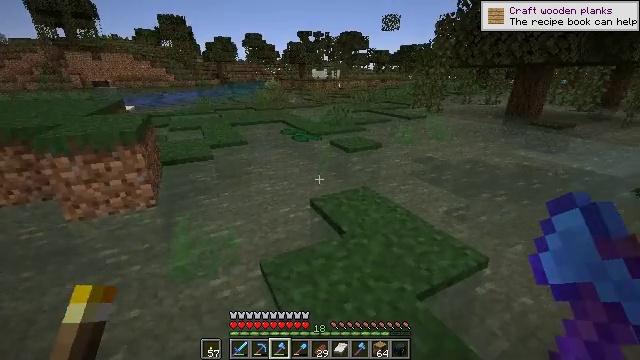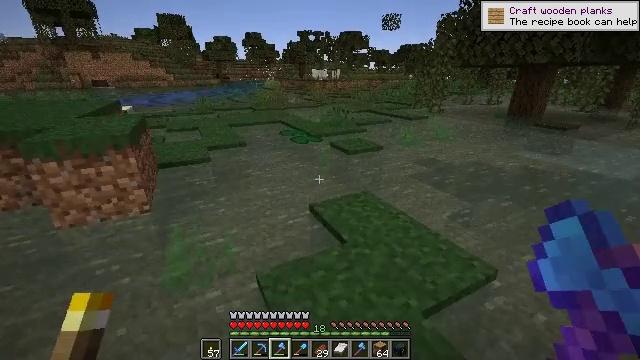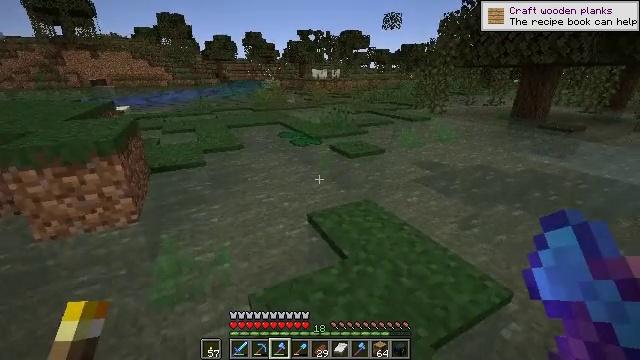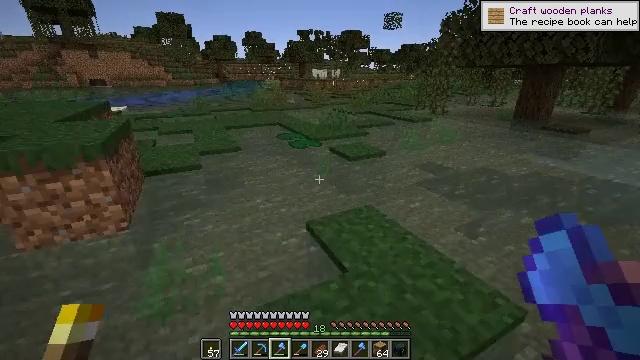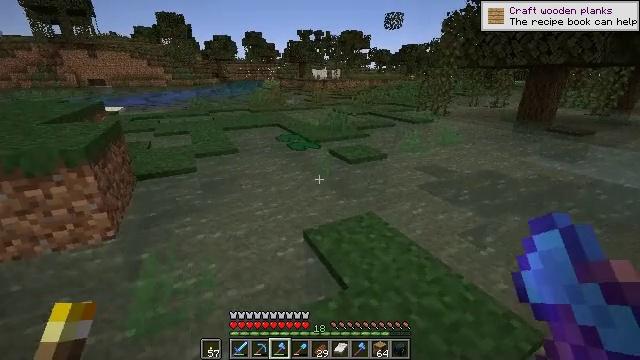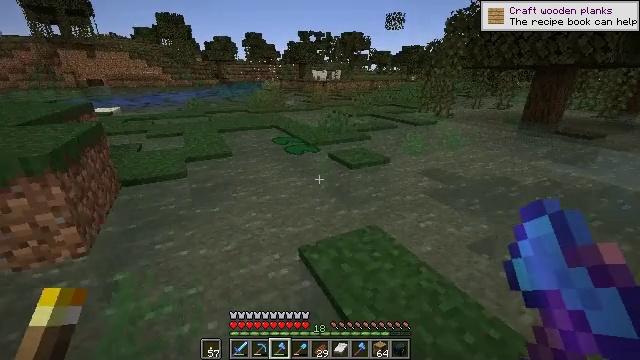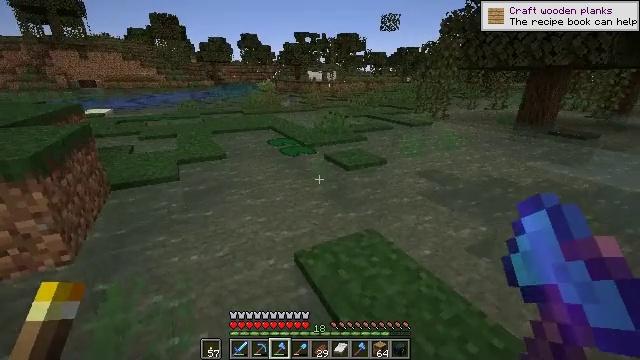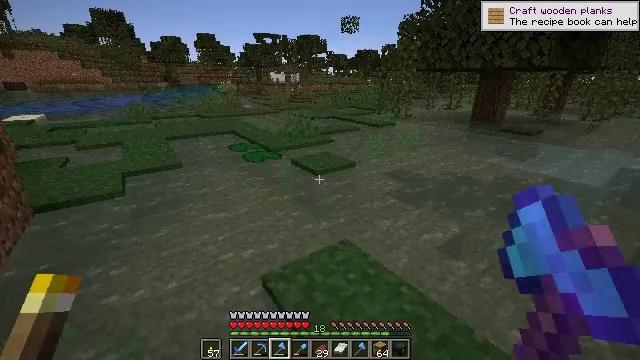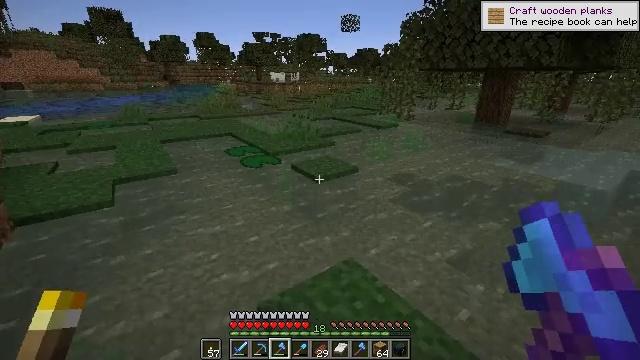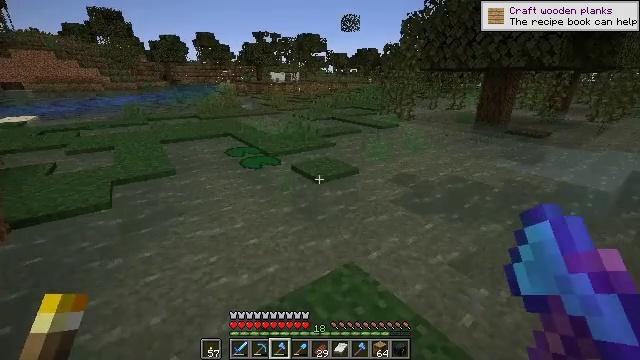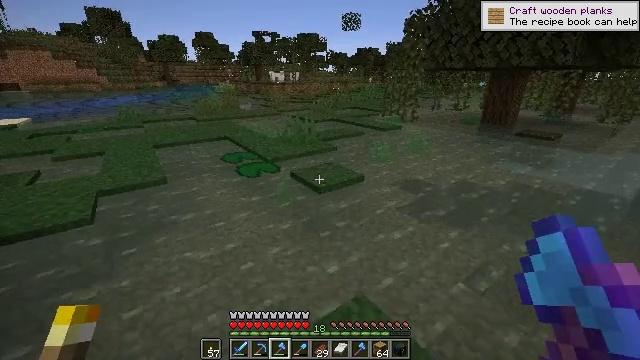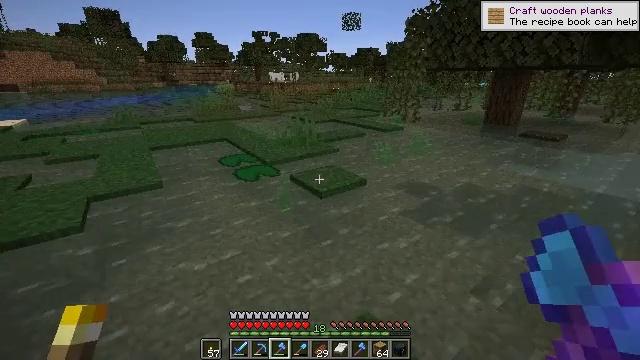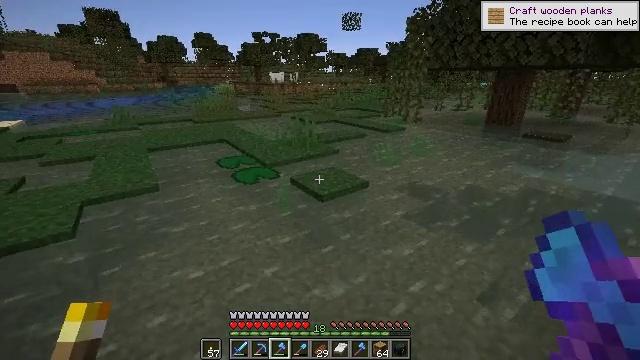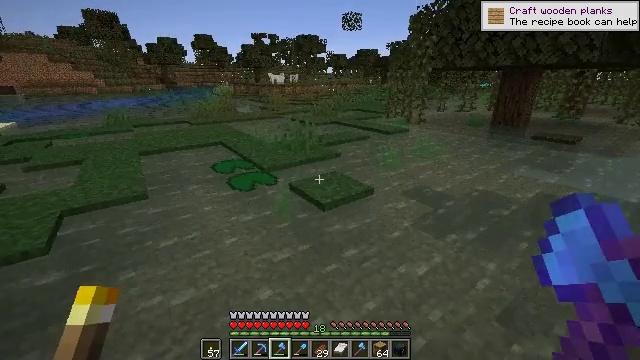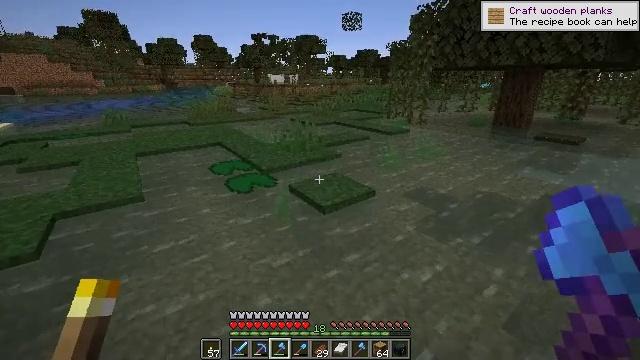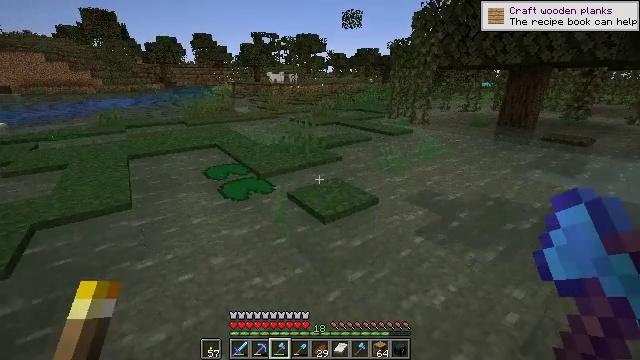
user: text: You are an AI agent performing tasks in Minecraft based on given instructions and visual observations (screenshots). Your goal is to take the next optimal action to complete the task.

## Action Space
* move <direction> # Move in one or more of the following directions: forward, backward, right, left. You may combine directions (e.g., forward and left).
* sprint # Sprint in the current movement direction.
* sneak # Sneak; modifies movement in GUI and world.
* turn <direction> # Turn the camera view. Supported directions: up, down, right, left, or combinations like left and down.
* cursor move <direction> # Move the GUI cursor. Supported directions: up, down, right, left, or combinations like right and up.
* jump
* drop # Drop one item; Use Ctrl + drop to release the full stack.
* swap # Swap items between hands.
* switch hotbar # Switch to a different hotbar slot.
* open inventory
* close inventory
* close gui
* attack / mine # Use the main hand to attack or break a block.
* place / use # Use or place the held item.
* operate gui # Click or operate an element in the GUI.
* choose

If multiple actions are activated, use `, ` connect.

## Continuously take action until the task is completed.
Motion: motion action
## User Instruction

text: Drop a diamond axe.
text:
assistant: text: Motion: move forward
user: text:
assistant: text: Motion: move forward
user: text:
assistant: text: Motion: move forward
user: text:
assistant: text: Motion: move forward
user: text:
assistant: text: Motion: move forward
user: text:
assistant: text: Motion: move forward
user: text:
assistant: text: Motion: move forward, turn right
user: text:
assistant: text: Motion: move forward
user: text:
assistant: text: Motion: move forward
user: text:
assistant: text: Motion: move forward
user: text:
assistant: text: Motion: move forward
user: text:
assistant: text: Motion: move forward
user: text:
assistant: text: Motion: move forward
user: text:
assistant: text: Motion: move forward
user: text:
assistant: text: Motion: move forward
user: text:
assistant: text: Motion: move forward
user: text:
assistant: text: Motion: move forward
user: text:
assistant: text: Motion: move forward, jump
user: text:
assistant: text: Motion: move forward, jump
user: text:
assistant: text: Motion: move forward, jump
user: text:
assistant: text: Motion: move forward, jump
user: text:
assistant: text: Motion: move forward, jump
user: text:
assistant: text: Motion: move forward, jump
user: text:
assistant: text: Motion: move forward, jump
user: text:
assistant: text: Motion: move forward, jump
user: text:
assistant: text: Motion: move forward, jump
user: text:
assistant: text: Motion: move forward
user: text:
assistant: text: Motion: move forward
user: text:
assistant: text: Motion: move forward
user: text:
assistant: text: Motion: move forward